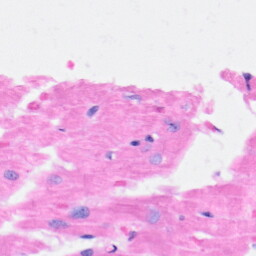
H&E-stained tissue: Heart